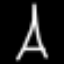
Label: The Eiffel Tower